Interaction volume radius: 10 \u00c5
Interaction volume height: 15 \u00c5
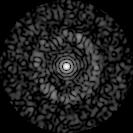
Disorder parameter: 0.8591